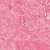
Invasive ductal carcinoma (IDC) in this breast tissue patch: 0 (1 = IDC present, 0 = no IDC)